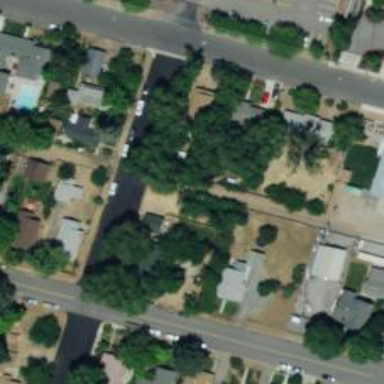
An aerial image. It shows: Alley classified as service road.